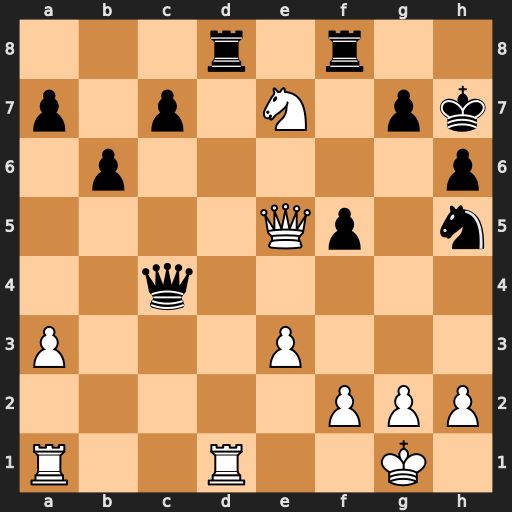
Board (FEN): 3r1r2/p1p1N1pk/1p5p/4Qp1n/2q5/P3P3/5PPP/R2R2K1
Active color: w
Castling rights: -
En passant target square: -
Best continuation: Rxd8 Rxd8 Qxf5+